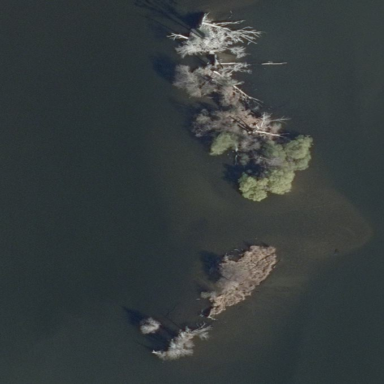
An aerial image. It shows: Islet.